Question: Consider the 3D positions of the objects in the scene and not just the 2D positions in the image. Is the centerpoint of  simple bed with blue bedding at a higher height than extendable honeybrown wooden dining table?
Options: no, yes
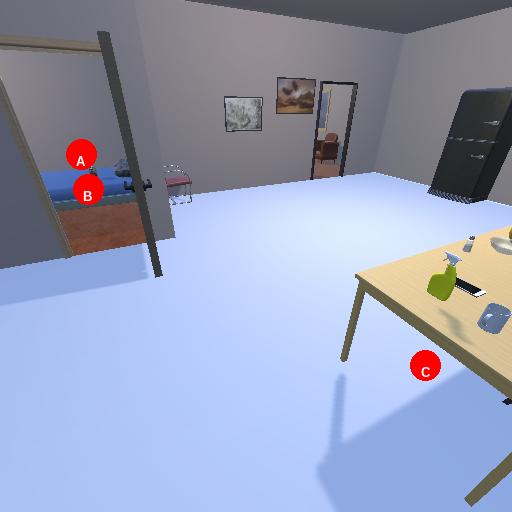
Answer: no